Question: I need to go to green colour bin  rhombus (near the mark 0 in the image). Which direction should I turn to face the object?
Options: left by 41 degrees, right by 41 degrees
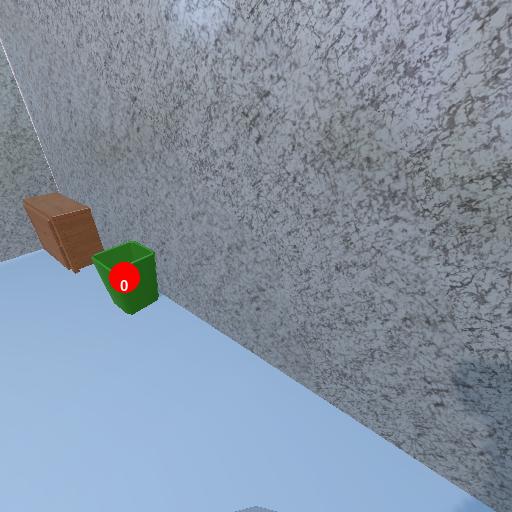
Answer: left by 41 degrees